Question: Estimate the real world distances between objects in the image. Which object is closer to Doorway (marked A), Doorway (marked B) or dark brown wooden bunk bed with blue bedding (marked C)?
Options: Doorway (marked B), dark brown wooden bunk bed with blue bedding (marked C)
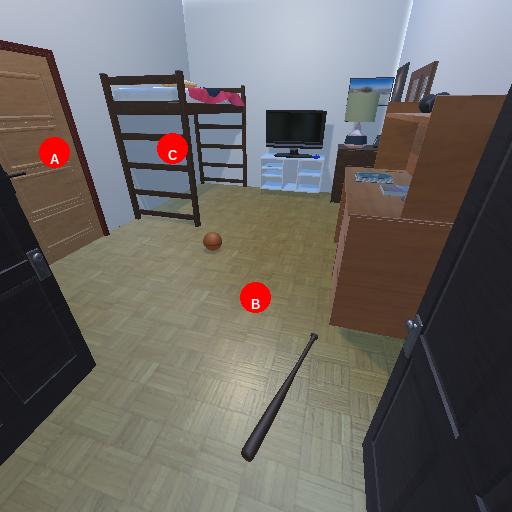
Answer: Doorway (marked B)